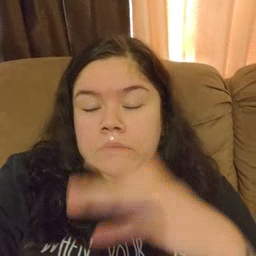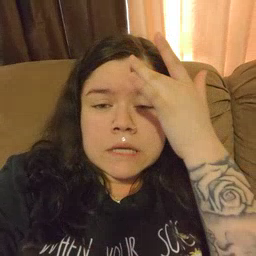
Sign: sick